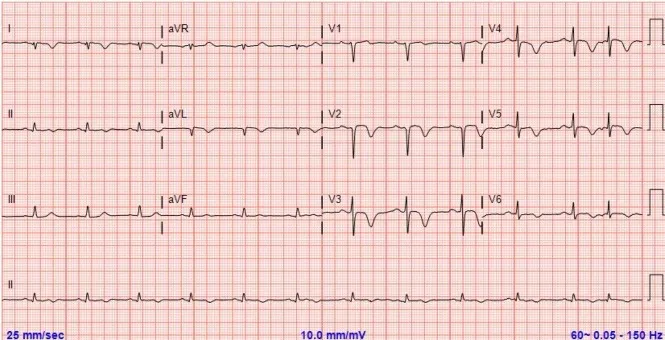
Electrocardiograme demonstrating symmetrical T wave inversions in the anterolateral leads concerning for ischemia.
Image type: electrography (ekg)